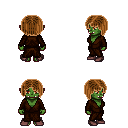
a pixel art fantasy rpg character, female body template, orc, green skin, brown robe, gold greaves, brown pageboy hairstyle, maroon shoes, four views (front, back, left, right), 2x2 character sprite sheet, small pixel art, hard edges, no anti-aliasing